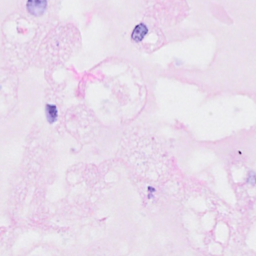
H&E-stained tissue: Breast